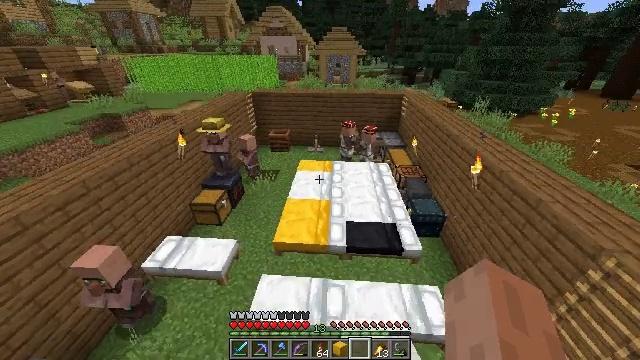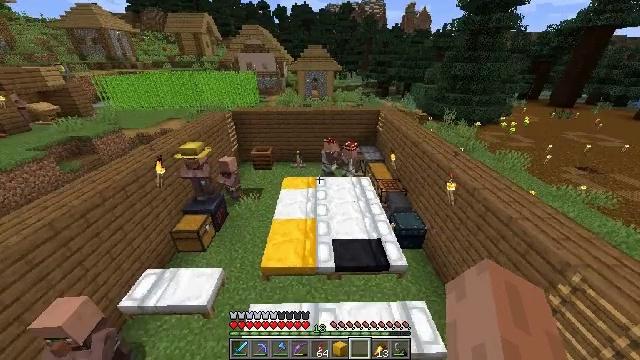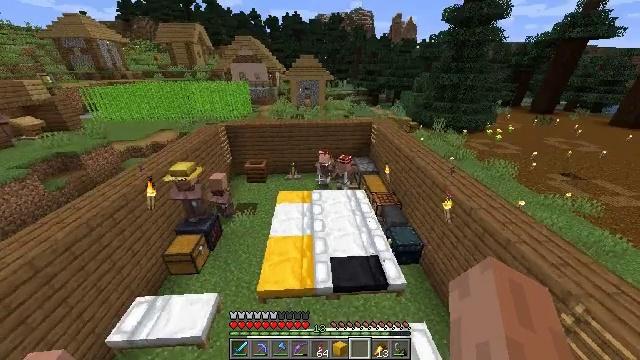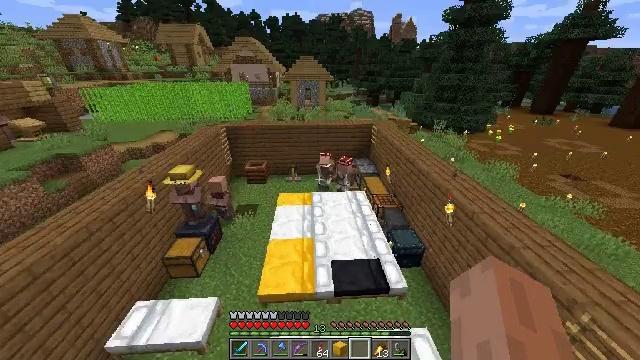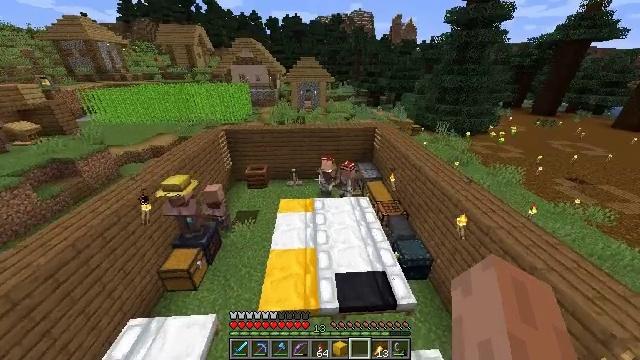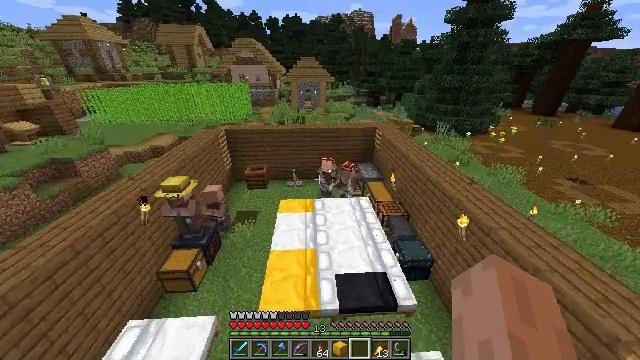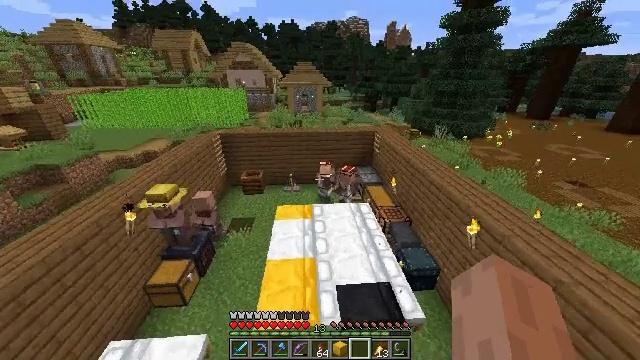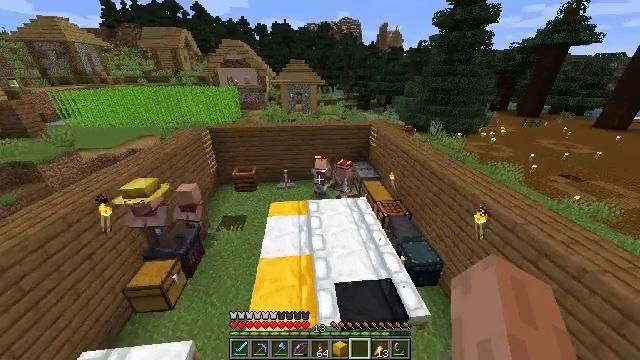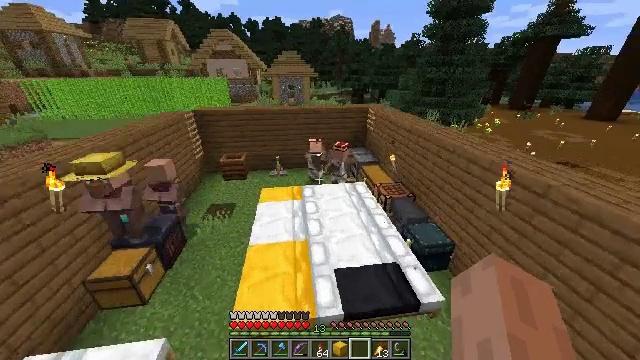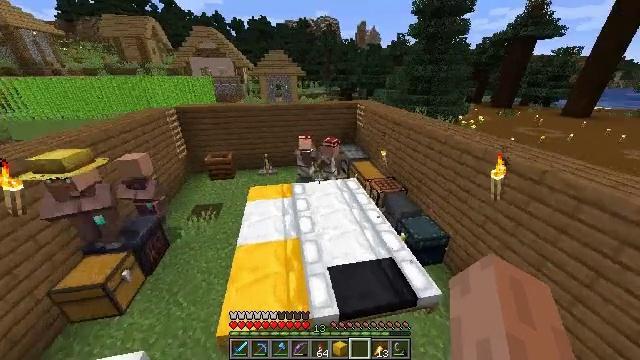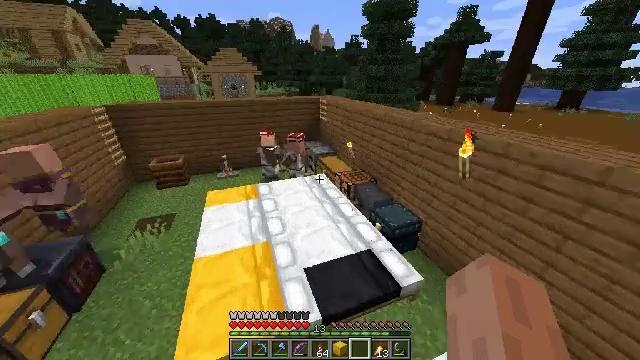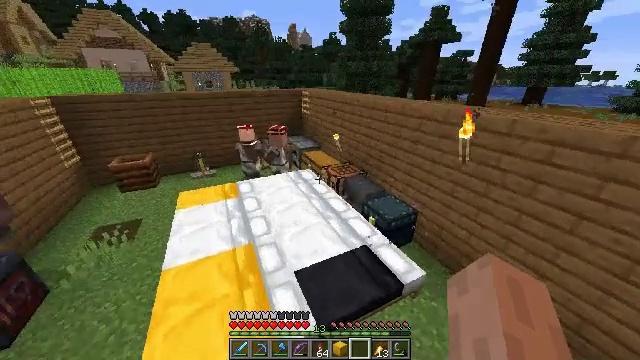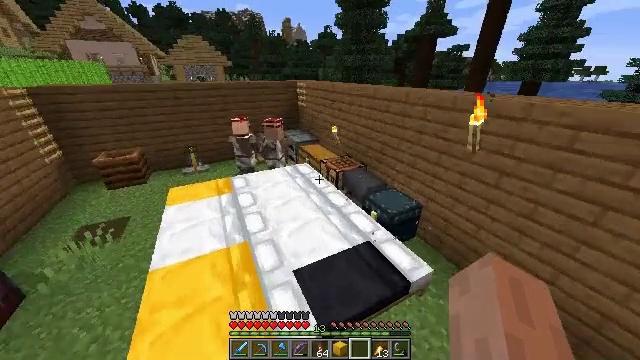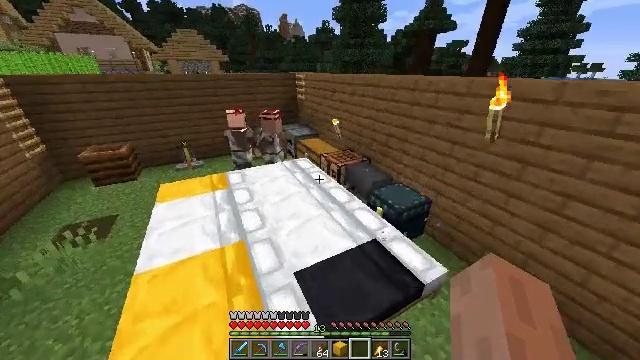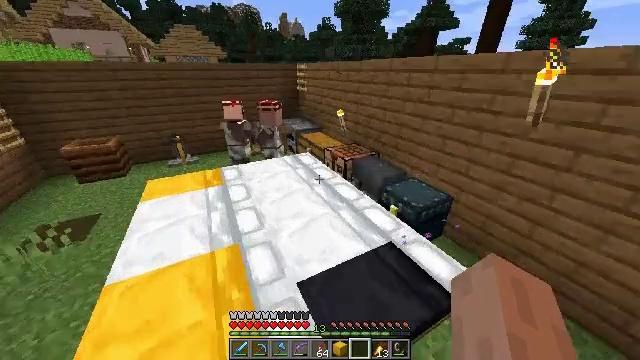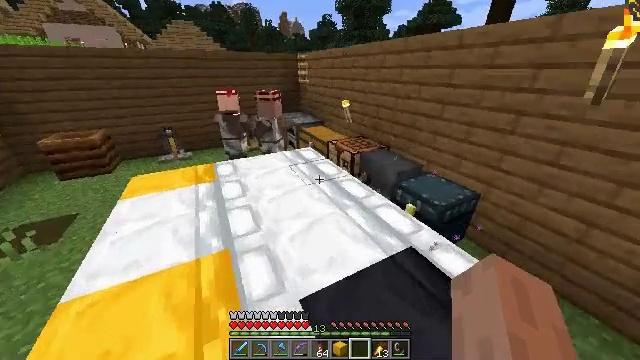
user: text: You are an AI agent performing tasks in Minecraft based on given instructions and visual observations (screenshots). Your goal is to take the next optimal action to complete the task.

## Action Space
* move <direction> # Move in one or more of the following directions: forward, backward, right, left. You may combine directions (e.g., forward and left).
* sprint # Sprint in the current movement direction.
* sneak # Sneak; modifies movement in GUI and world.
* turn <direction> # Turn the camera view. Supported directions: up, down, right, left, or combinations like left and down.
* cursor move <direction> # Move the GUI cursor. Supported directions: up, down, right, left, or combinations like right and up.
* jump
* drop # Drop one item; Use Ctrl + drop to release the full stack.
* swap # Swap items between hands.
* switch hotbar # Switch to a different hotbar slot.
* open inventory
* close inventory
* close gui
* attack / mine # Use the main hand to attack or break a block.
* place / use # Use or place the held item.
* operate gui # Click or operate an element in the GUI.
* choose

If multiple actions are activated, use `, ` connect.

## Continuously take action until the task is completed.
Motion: motion action
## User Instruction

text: Craft red dye.
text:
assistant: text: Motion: move forward, sprint, turn right and up, jump
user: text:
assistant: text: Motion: move forward, sprint, turn right and up, jump
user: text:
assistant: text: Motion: move forward, sprint, jump
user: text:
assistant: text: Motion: move forward, sprint
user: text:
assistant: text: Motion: move forward, sprint
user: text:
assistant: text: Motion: move forward, sprint, turn up, jump
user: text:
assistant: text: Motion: move forward, sprint, turn right, jump
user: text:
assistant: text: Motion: move forward, sprint, turn right, jump
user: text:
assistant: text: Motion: move forward, sprint, turn right, jump
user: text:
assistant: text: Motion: move forward, sprint, turn right, jump
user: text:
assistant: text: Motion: move forward, sprint, turn right
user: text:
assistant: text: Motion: move forward, sprint, turn right
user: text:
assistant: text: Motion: move forward
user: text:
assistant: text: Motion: move forward
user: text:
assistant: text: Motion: move forward
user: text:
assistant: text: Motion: move forward
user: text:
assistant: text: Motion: no_op
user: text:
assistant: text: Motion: no_op
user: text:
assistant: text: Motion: move forward
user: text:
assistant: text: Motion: move forward
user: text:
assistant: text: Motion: move forward, turn right and down
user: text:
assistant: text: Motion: turn right and down
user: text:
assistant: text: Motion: no_op
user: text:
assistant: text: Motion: no_op
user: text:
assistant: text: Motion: no_op
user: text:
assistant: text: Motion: move back, turn right
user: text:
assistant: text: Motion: move back, turn right
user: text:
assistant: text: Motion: move back
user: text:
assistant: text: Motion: turn down
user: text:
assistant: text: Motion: turn right and down